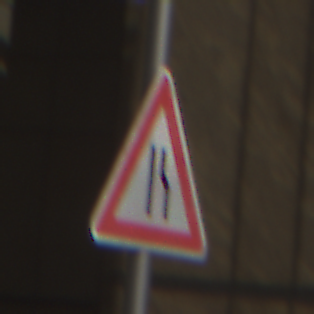
Verkehrszeichen: EinseitigVerengteFahrbahnRechts
Umgebung: Outdoor, Urban
Tageszeit: MorningAfternoon
Wetter: PartlyCloudy
Licht: Natural
Jahreszeit: NotSpecified
Kontrast: HighContrast